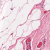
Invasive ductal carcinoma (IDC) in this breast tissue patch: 0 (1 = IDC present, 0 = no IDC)